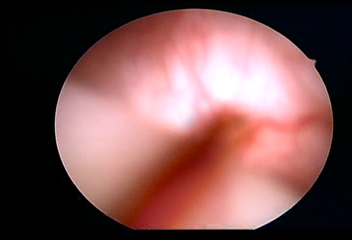
Modality: WLC
Class: Normal mucosa
Bladder cancer association: No